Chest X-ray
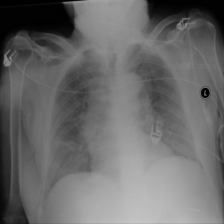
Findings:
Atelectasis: negative
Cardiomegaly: negative
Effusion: negative
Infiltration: negative
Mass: negative
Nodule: negative
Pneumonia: negative
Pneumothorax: negative
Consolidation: negative
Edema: negative
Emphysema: negative
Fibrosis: negative
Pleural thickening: negative
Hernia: negative